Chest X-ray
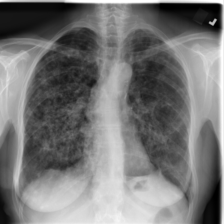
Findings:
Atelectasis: negative
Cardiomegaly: negative
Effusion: negative
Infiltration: negative
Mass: negative
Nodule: negative
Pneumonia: negative
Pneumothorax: positive
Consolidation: negative
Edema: negative
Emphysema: negative
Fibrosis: negative
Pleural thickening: negative
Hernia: negative